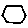
Label: hexagon